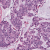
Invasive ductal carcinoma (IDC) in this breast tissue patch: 1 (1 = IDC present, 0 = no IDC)